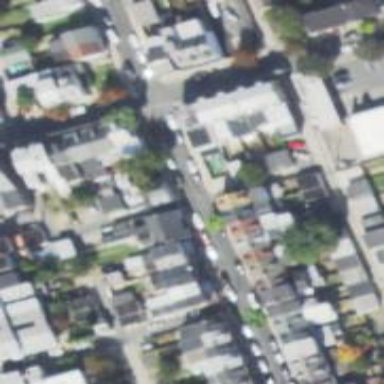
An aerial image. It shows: Alley classified as service road.